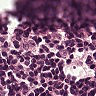
Metastatic tissue present: no